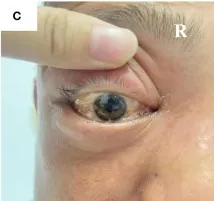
Physical examination and CT image of the patient during administration. The ocular signs of physical examination on day 1 after admission (A-C).
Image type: medical_photograph (other_medical_photograph)